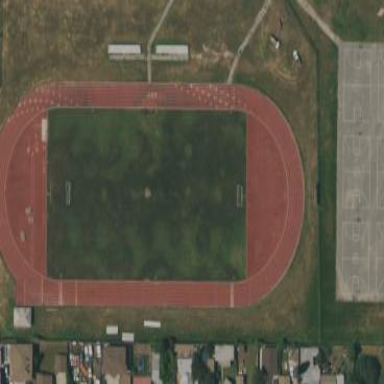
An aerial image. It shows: American football pitch for leisure and sport activities.